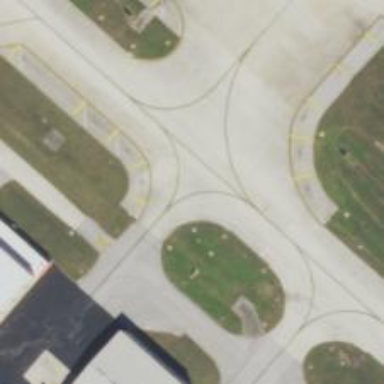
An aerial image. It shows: Image of taxiway at airport.